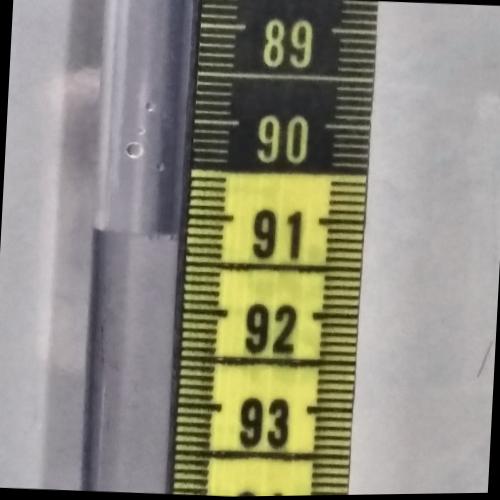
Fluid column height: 91.2 cm